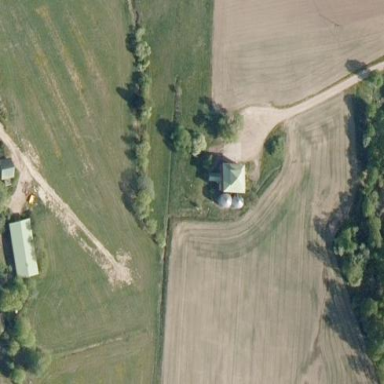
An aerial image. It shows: Farmyard area.